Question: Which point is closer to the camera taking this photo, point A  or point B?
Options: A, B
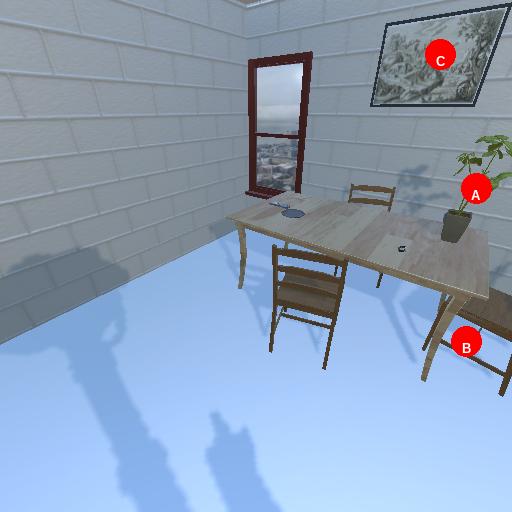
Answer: A